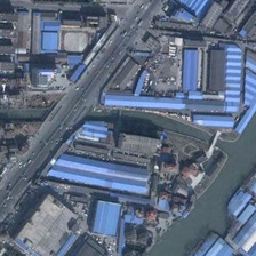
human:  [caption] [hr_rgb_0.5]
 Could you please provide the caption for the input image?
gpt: Many buildings are on both sides of the road.

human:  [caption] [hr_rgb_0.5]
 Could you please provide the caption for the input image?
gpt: On both sides of the road, there are many blue factories.

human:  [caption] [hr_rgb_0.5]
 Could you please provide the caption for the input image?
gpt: There are many blue factory buildings on both sides of the road.

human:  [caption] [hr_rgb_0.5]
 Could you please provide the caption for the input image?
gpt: Many buildings are on both sides of a road.

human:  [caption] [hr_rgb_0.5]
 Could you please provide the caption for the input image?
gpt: Many buildings are on two sides of a road.